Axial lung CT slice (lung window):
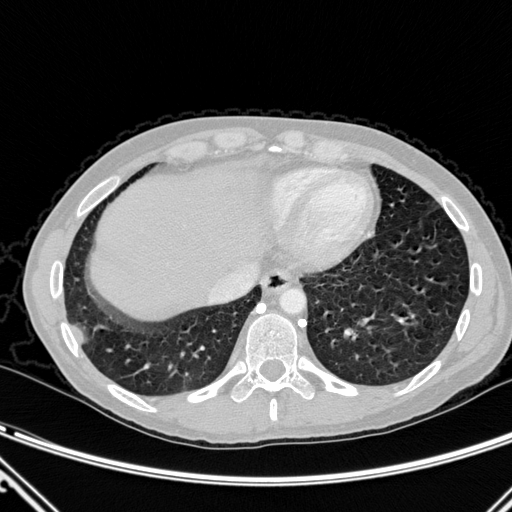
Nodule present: no